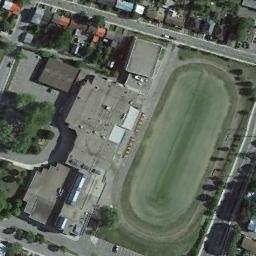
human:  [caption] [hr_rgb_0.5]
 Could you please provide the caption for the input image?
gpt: The ground track field is surrounded by some buildings .

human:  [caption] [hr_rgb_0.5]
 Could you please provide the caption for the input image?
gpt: There are many buildings next to the ground track field .

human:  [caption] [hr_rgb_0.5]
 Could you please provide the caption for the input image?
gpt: The track and field is built next to the residential area with some vegetation around it .

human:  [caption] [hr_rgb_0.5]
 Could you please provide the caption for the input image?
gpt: The oval ground track is red .

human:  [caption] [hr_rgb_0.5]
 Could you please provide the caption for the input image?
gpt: There are some gray buildings beside the ground track filed .